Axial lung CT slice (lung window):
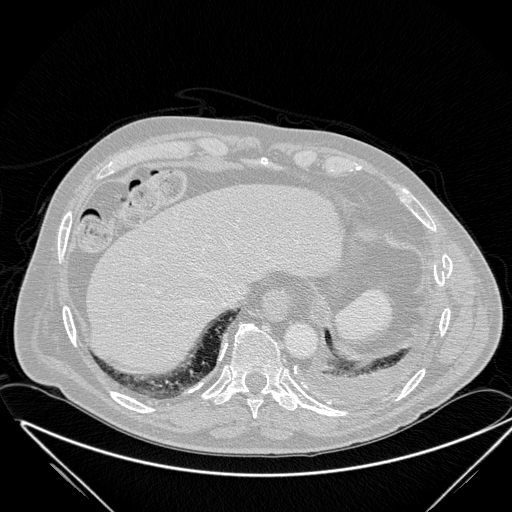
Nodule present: no